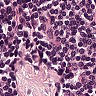
Metastatic tissue present: no